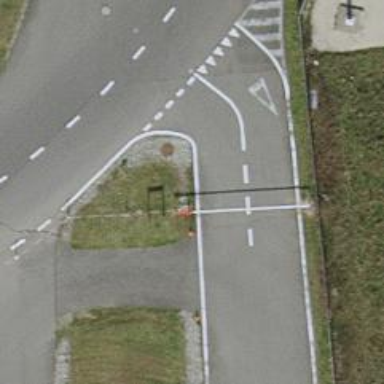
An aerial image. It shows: Lift gate barrier.